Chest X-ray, PA view. Patient: 64 years old, sex M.
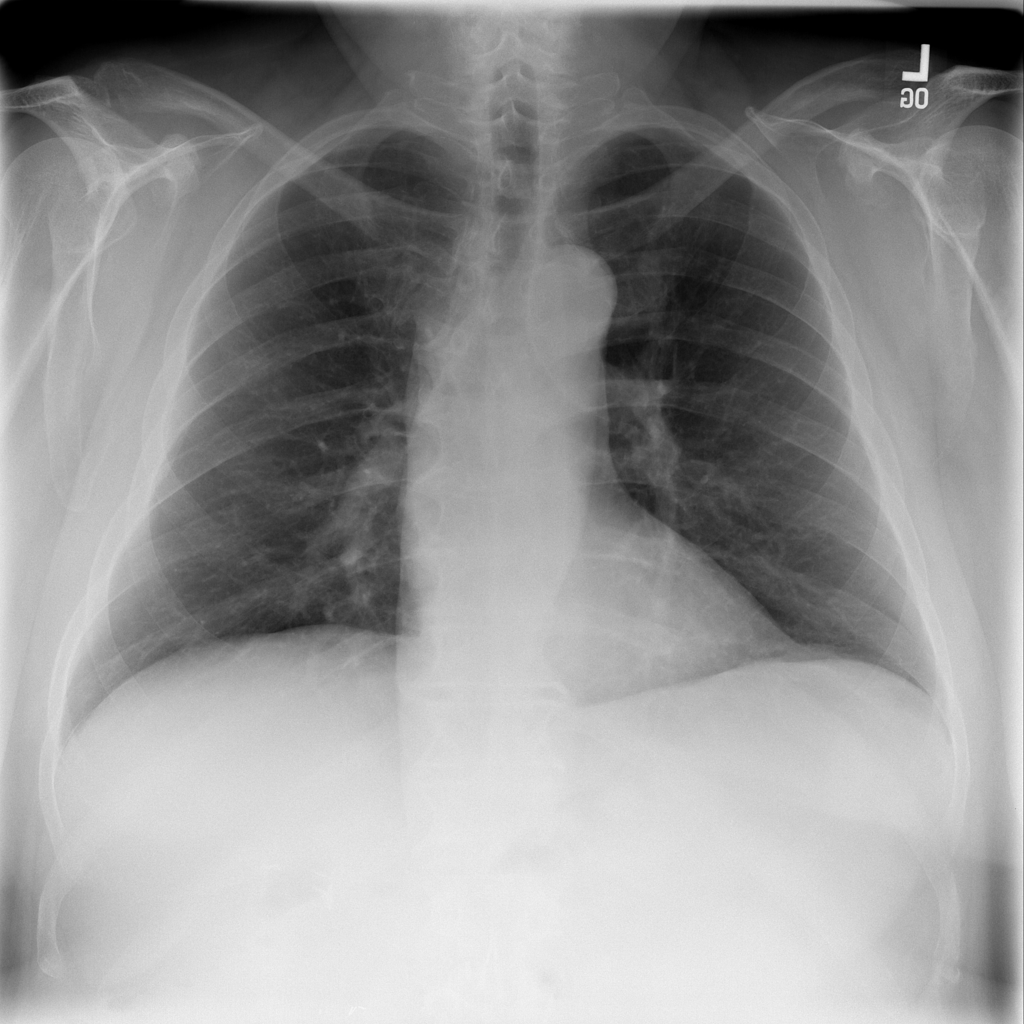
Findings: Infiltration